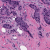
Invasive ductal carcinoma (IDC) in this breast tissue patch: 0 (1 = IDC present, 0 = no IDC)